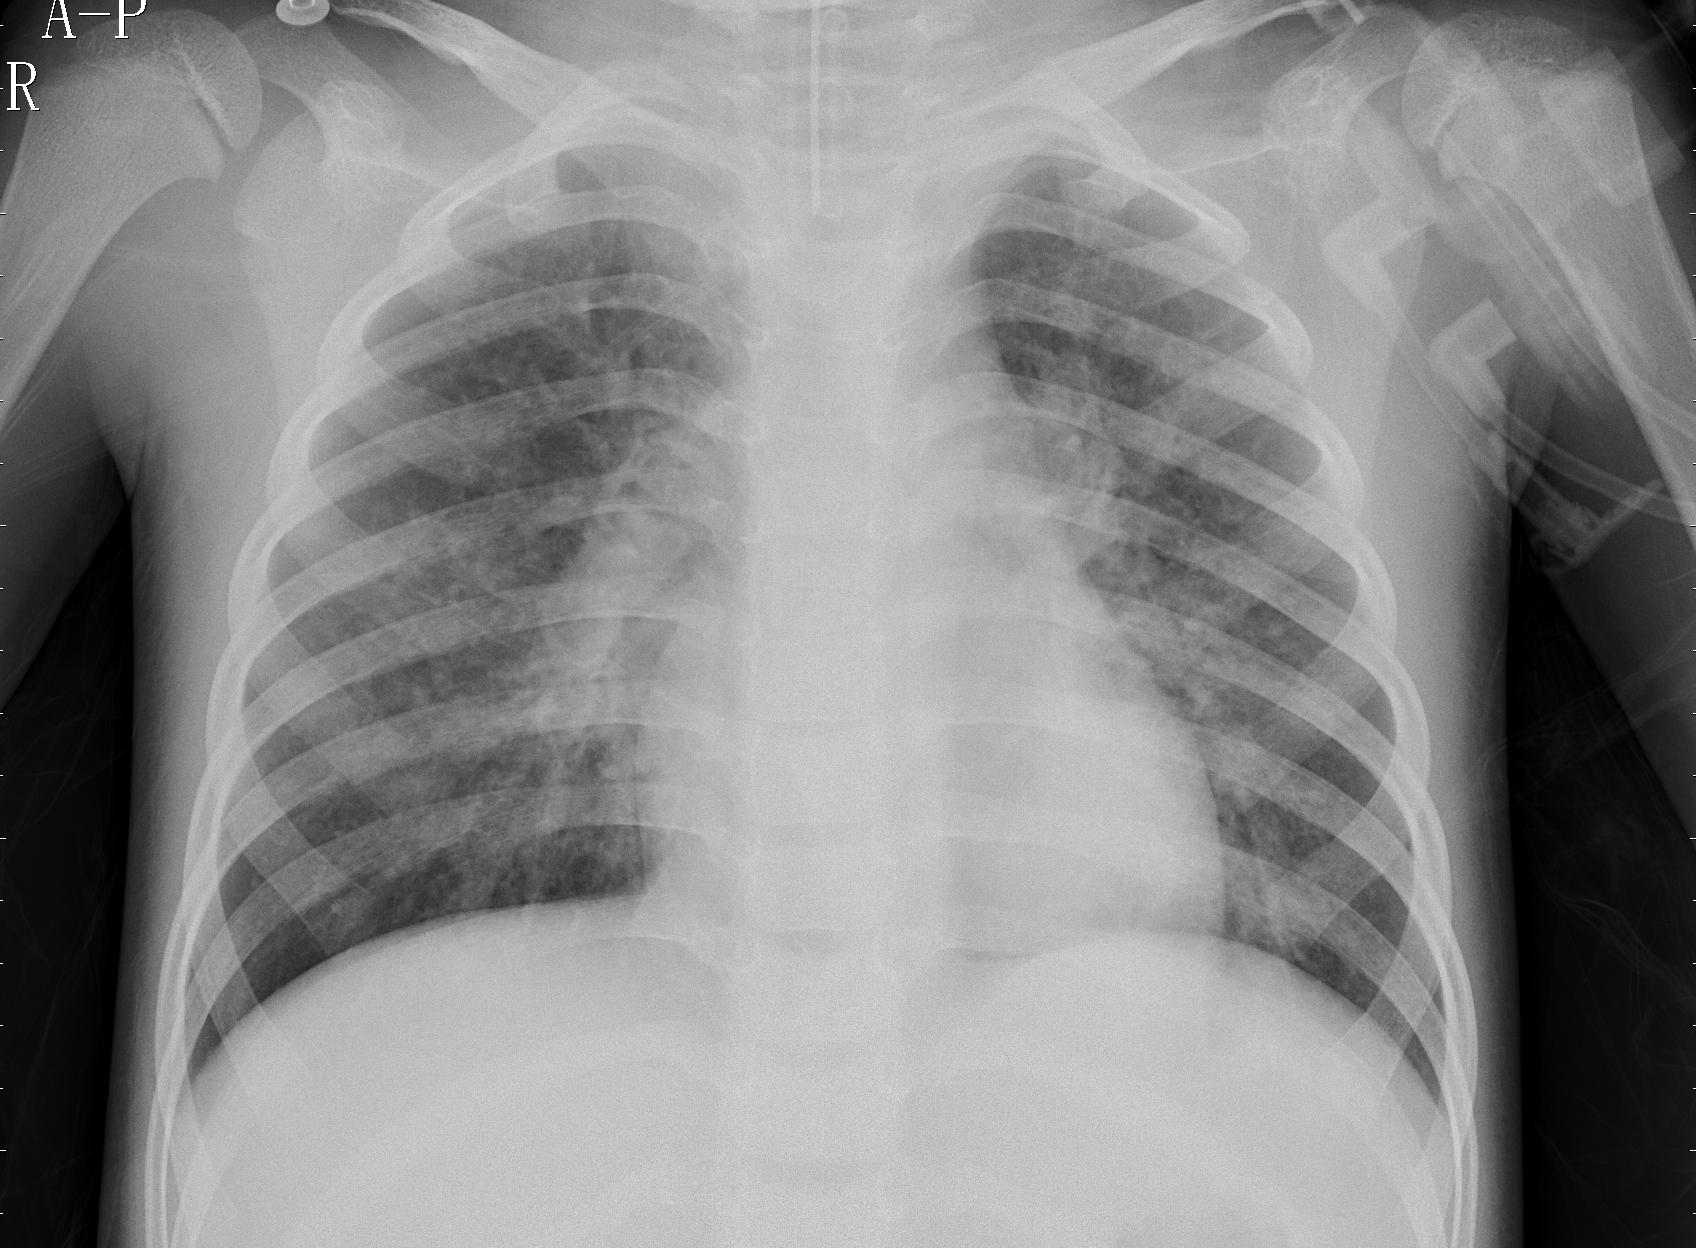
Diagnosis: PNEUMONIA